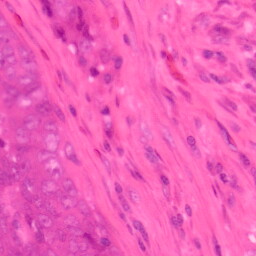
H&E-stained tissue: Colon